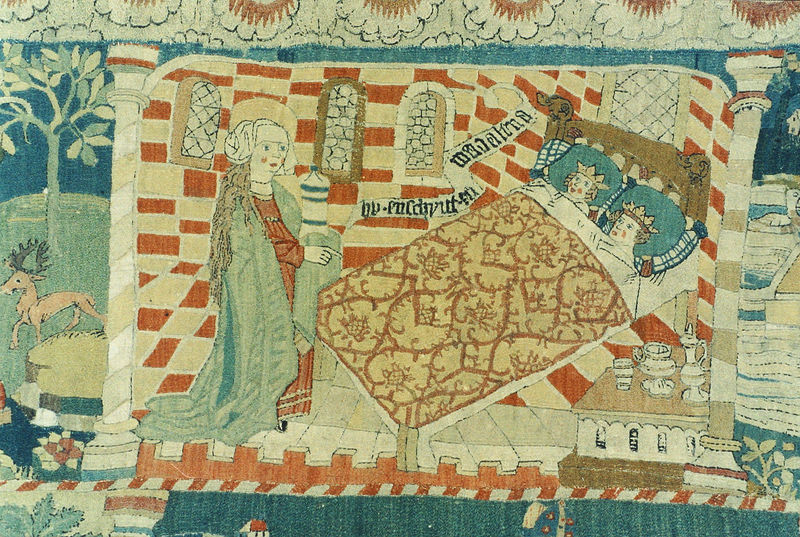
Titel: Bildvita Maria Magdalenas
Standort: Erfurt, Ursulinenkloster (EU - D - Thüringen)
Schlagwörter: baum, blau, braun, fenster, frau, glas, nacht, raum, säulen, tisch, rot, muster, ornament, teppich, architektur, adel, paar, krug, schrift, perspektive, kissen, könig, gobelin, wandteppich, bett, bettdecke, vasen, zeigen, geschirr, brokat, hirsch, tapisserie, königin, heilige, textil, maria, mittelalterlich, kronen, kopfkissen, schriftband, ertappt, webkunst, königspaar, deche, bildteppich